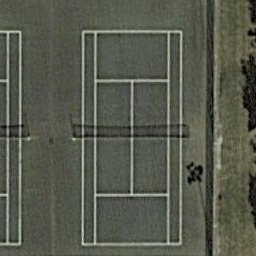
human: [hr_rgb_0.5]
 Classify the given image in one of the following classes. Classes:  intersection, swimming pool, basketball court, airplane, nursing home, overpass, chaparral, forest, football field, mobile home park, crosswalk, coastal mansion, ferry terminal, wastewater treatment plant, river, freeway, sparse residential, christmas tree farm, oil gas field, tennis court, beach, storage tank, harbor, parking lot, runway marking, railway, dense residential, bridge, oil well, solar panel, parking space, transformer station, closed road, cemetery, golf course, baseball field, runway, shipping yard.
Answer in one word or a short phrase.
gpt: tennis court